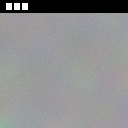
Screen state: on